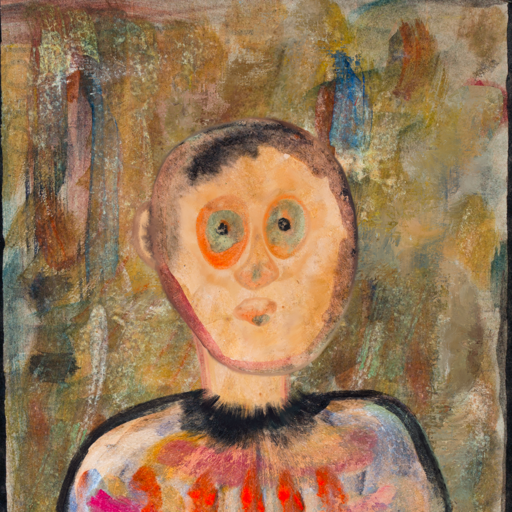
Background: Pipe, Head And Neck Front: Childish, Face Front: Childish, Bust: Childish, Hair Front: Blank, Head Accessory: Blank, Second Necklace: Blank, Necklace: Blank, Baby: Blank